Question: When I double-click one of the .java files from the Project Explorer, it does not open in the 'Java Editor'. I even tried to open it with 'Open With -> Java Editor' to no avail. I even made sure in 'Windows -> Preferences -> General -> Editors' and made the extension .java default to the 'Java Editor'.
I just got this app virtually finished and I feel like I didn't change anything and now I cannot get a .java file to open. If you look at the screenshot, you can see at the red box that the files seem to be open and at a certain line number and such. Any suggestions how to get these files open and viewable?

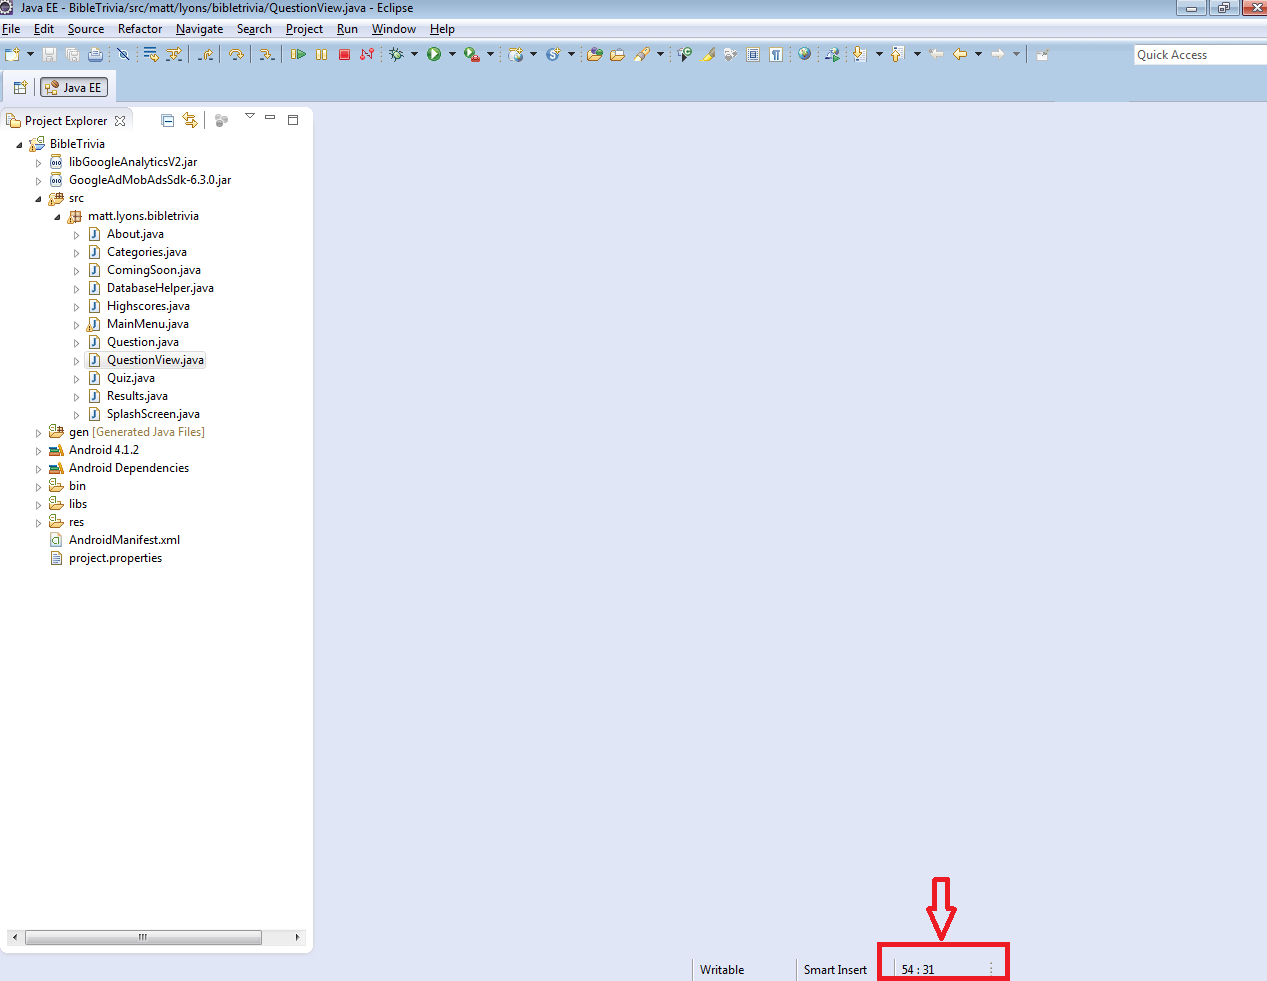
Answer: In Eclipse goto
'Window->Open perspective->Jave'
'Window->Reset perspective'